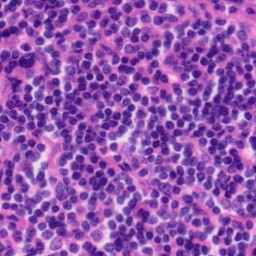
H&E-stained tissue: Tonsil